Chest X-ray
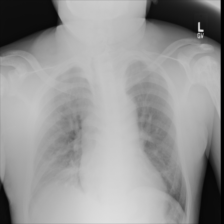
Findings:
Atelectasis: positive
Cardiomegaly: negative
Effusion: negative
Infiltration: negative
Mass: negative
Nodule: negative
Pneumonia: negative
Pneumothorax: negative
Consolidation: negative
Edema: negative
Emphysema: negative
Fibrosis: negative
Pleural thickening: negative
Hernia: negative